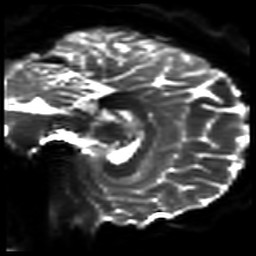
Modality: DWI
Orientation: sagittal
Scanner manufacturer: philips
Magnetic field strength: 7 T
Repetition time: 9.612 s
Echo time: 0.073 s